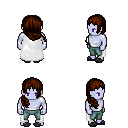
a pixel art fantasy rpg character, male body template, dark elf, purple skin, white cape, teal pants, brown right-swept hairstyle, gray slippers, four views (front, back, left, right), 2x2 character sprite sheet, small pixel art, hard edges, no anti-aliasing